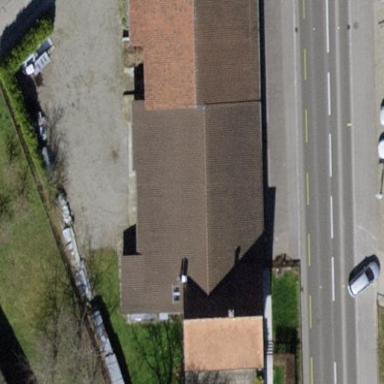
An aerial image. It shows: Shed building.